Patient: sex F, age 59
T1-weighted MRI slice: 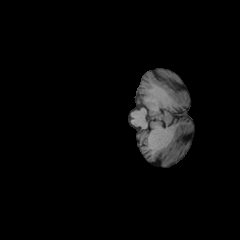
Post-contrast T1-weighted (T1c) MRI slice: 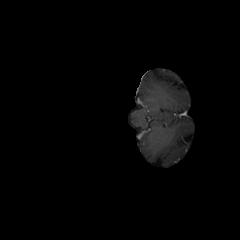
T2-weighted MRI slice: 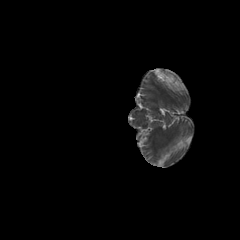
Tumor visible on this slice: no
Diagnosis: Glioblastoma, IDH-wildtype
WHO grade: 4